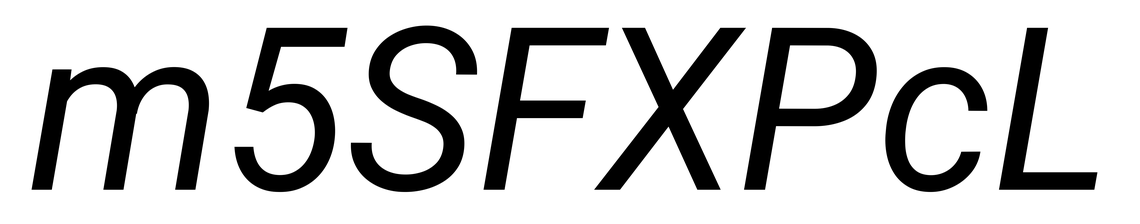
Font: Roboto-Italic_Italic